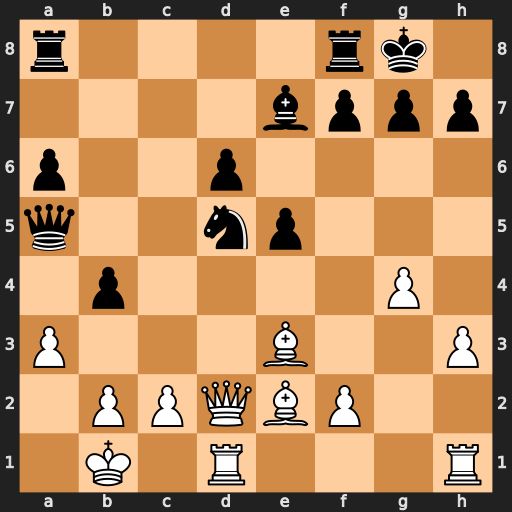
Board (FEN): r4rk1/4bppp/p2p4/q2np3/1p4P1/P3B2P/1PPQBP2/1K1R3R
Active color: w
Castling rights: -
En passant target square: -
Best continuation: Qxd5 Qxd5 Rxd5